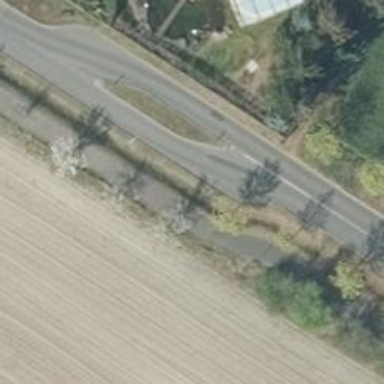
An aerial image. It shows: Chicane for traffic calming.